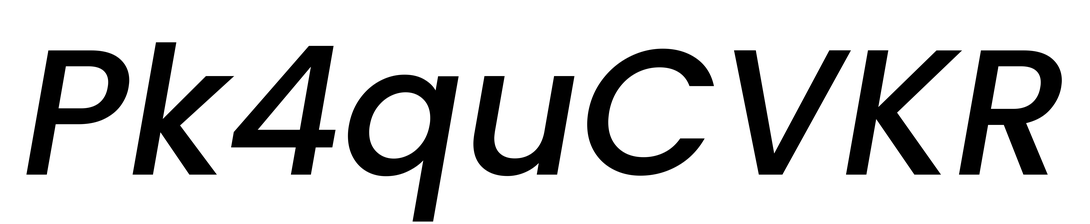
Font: Poppins-MediumItalic